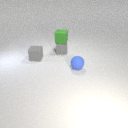
small green rubber cube above small gray rubber cube